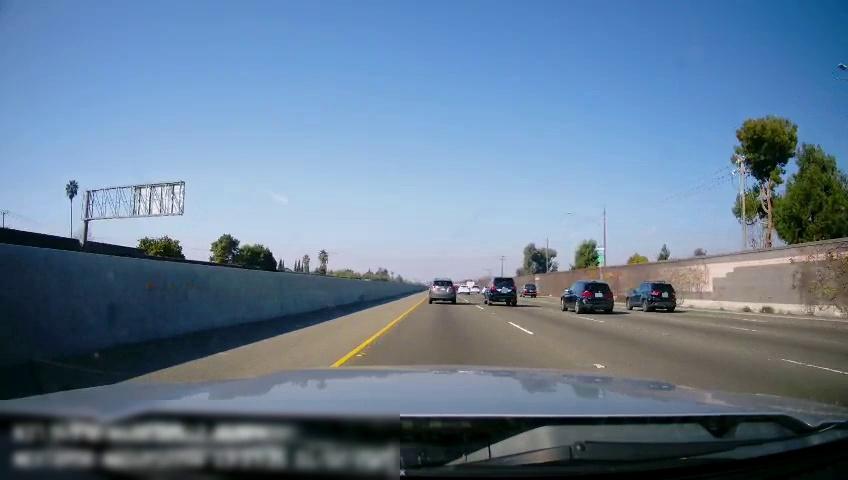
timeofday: Day
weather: Sunny
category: Drivable Space
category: Vehicles | SUV
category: Vehicles | SUV
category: Vehicles | Truck
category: Vehicles | SUV
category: Vehicles | SUV
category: Vehicles | Car
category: Vehicles | SUV
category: Lanes | Current Lane
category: Lanes | Current Lane
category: Lanes | Alternate Lane
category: Lanes | Alternate Lane
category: Lanes | Alternate Lane
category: Lanes | Alternate Lane